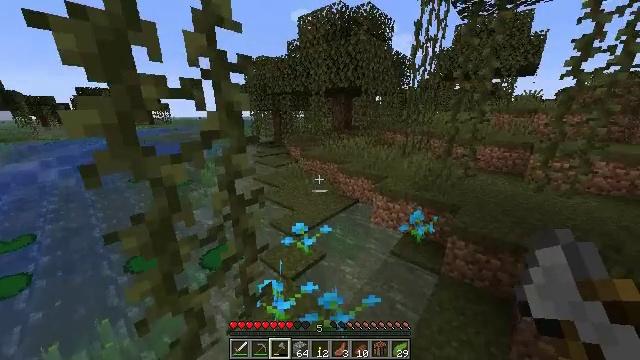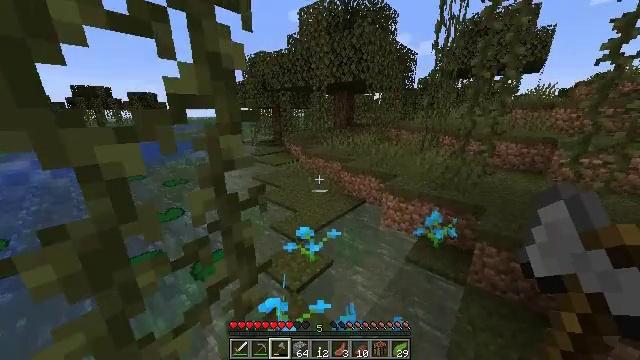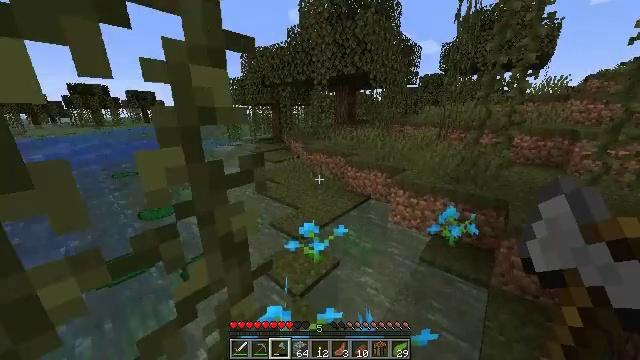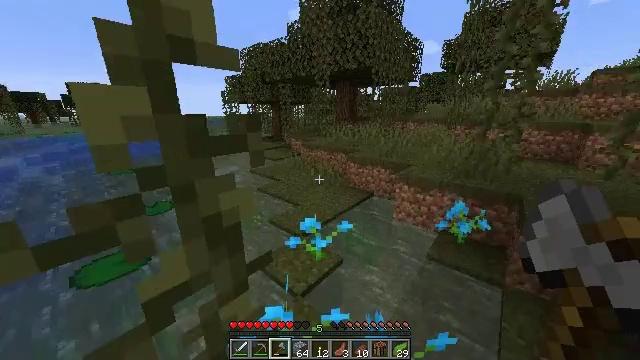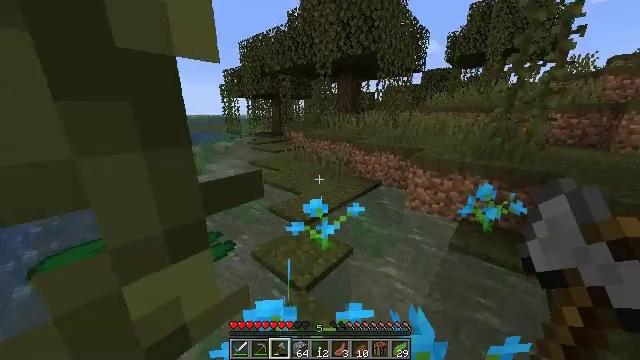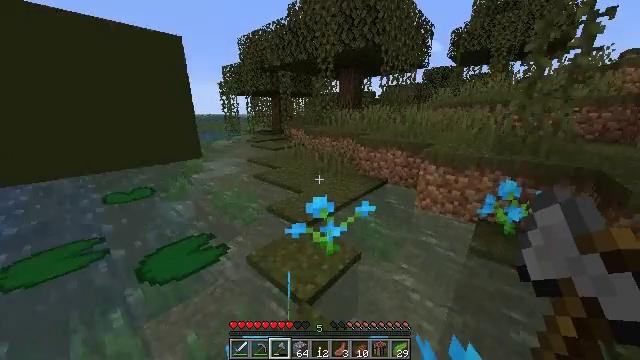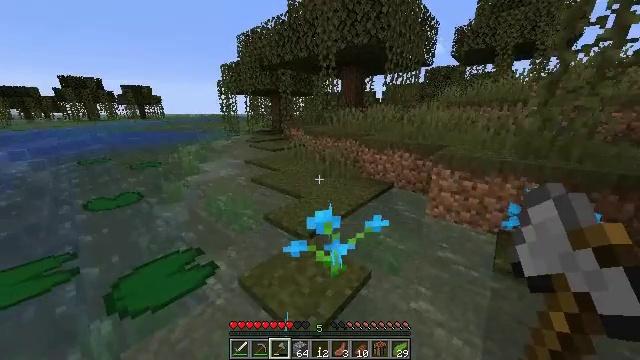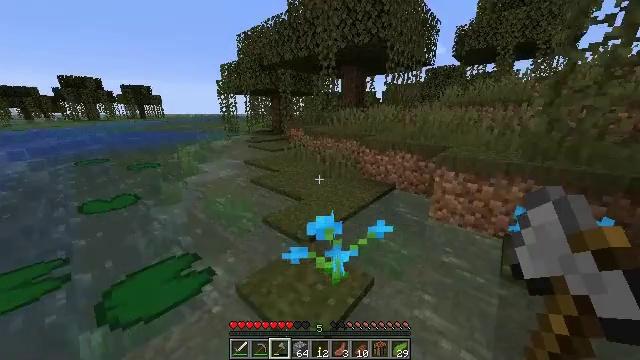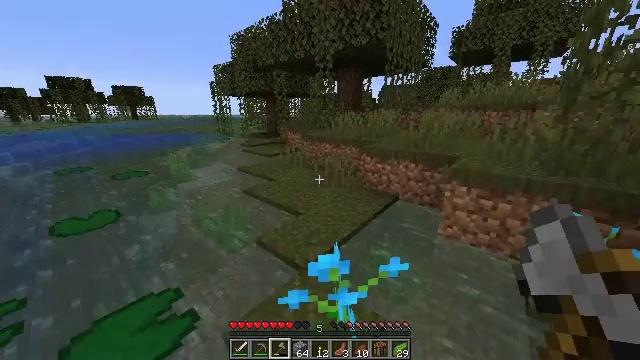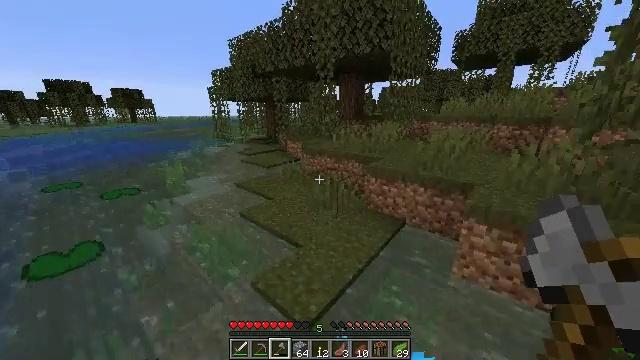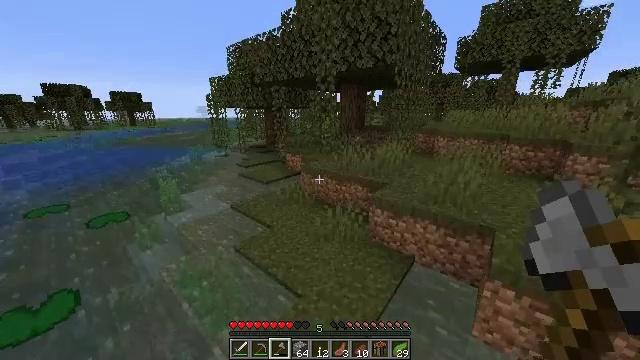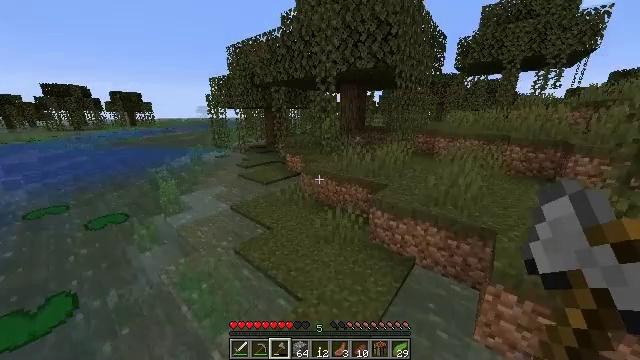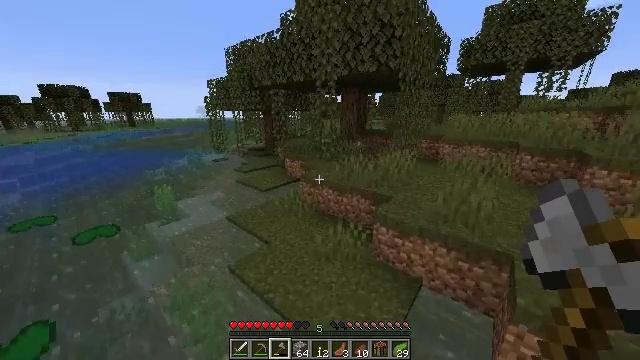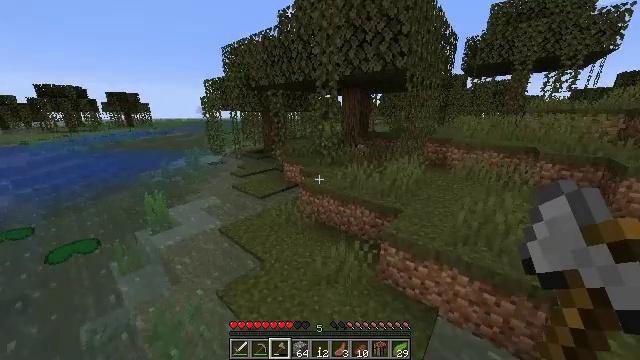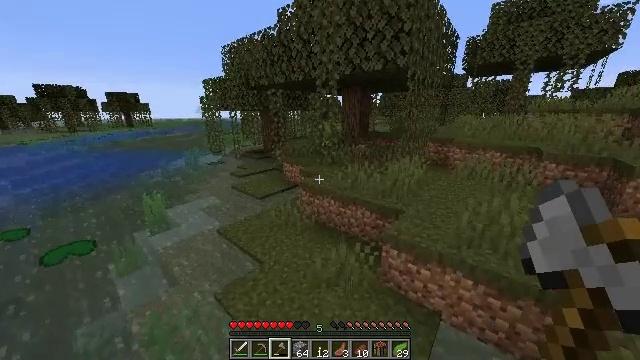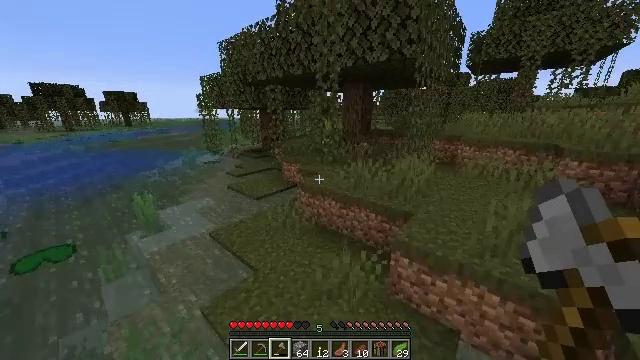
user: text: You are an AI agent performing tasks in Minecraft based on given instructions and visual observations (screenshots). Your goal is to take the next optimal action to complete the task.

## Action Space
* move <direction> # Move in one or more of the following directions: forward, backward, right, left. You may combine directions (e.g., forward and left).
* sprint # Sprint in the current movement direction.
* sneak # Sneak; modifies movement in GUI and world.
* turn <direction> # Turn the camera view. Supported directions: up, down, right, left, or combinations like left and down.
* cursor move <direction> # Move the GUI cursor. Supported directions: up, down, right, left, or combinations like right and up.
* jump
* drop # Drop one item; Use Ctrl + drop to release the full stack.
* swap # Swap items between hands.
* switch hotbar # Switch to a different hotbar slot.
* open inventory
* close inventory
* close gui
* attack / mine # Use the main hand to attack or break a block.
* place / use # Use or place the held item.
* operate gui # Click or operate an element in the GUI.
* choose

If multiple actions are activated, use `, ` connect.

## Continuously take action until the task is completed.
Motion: motion action
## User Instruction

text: Collect sugar cane near water sources.
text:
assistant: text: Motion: move forward, jump
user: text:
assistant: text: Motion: move forward, jump
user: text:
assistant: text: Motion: move forward, jump
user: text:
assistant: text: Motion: move forward, jump
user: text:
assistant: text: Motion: move forward, jump
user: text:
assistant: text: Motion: move forward
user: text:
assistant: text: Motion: move forward
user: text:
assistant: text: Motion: move forward, turn right, jump
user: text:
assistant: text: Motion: move forward, jump
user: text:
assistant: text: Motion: move forward, jump
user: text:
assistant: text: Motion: move forward, jump
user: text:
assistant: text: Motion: move forward
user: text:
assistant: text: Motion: move forward
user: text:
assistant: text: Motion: move forward
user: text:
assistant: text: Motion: move forward
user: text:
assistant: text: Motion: move forward
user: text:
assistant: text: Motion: move forward, turn left
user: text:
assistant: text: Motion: move forward, turn left and down
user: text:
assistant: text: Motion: move forward
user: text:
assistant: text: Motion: move forward
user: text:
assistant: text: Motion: move forward
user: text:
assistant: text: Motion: move forward
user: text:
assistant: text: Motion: move forward
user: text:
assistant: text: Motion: move forward
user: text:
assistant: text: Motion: move forward
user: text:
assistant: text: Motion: move forward
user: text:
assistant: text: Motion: move forward
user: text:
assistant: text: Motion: move forward
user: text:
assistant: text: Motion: move forward and move left
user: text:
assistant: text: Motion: move forward and move left